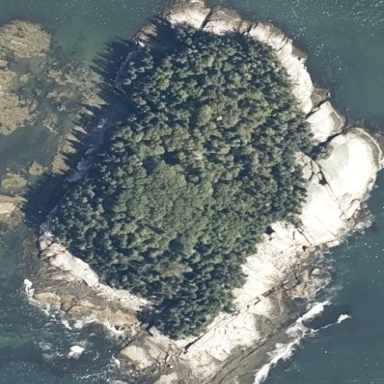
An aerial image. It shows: Islet along the natural coastline.